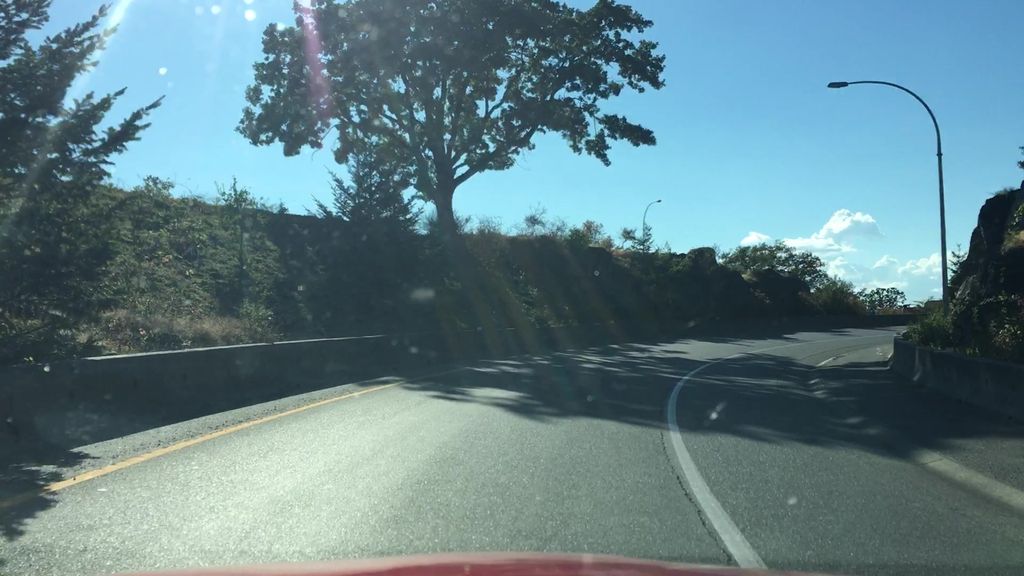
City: victoria